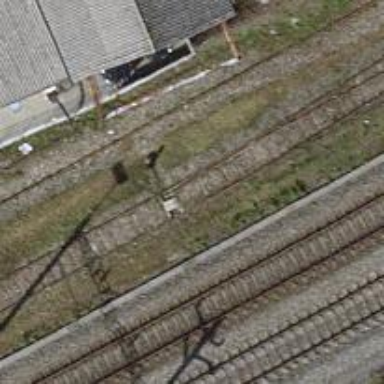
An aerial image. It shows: Railway switch.